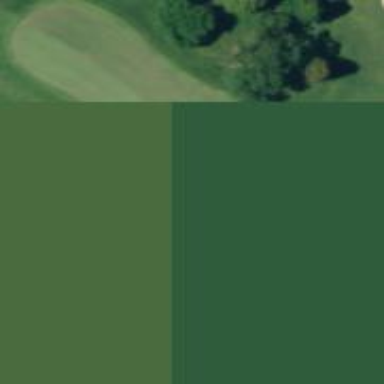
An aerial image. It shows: Grassy area designated as golf fairway.